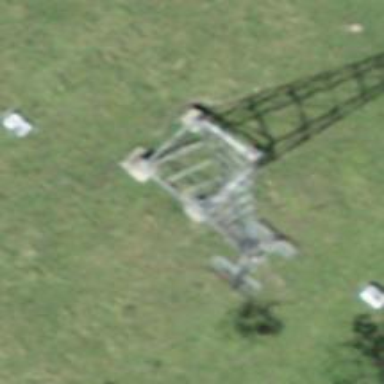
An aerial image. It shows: Pylon used for aerialway.